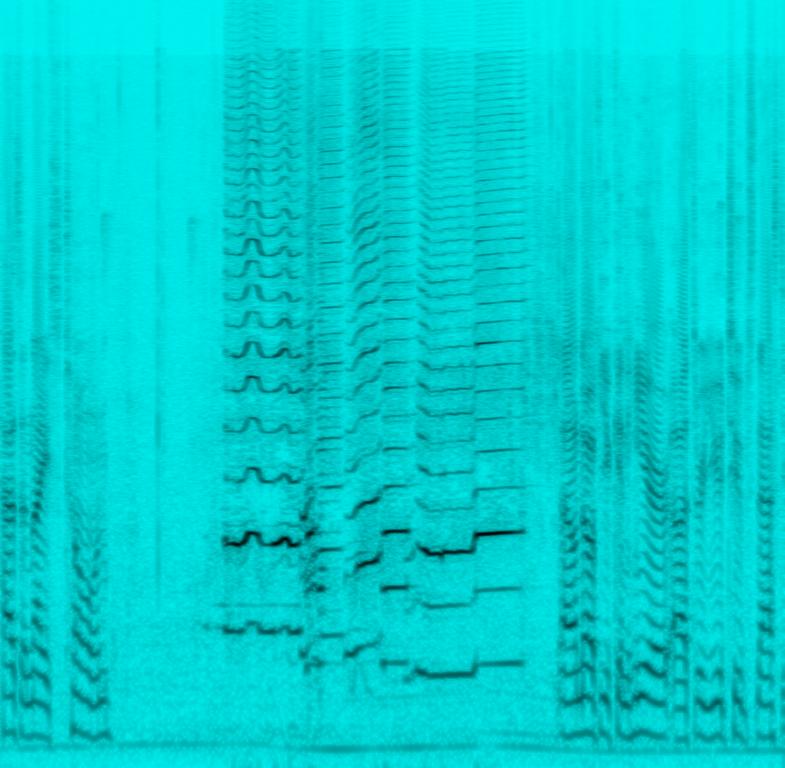
Solo harmonica playing blues licks, followed by a male voiceover.